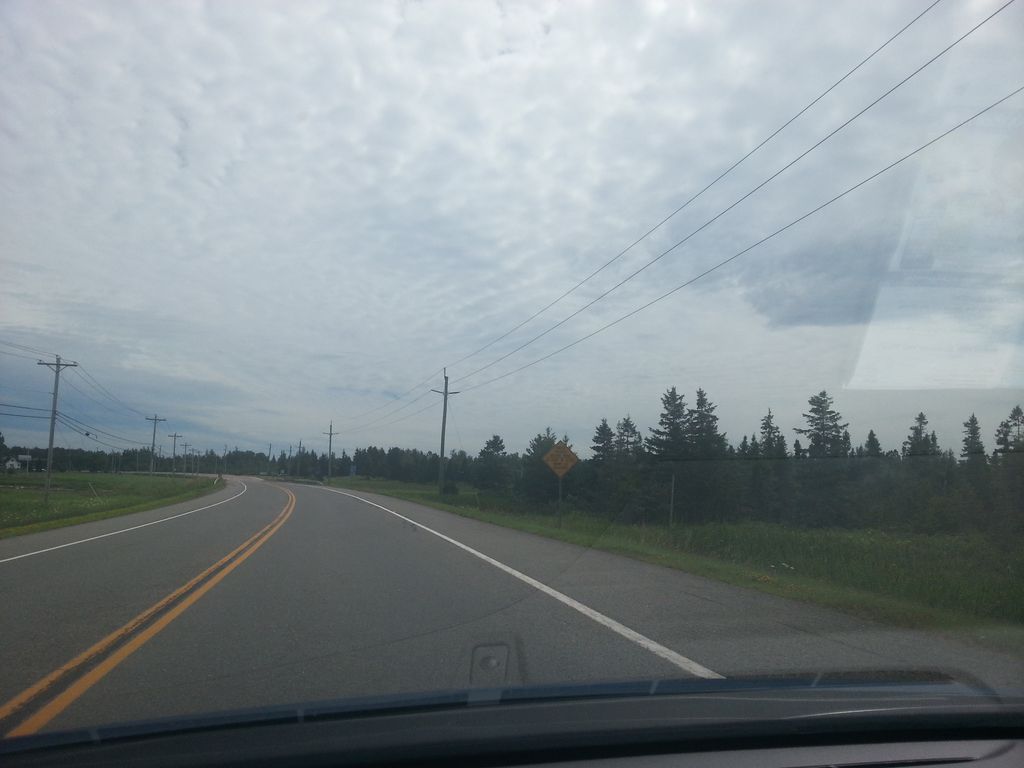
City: charlottetown